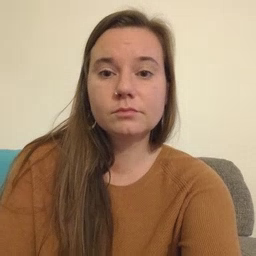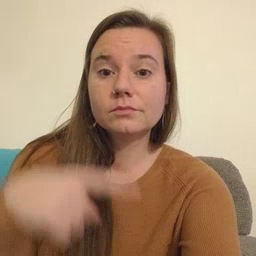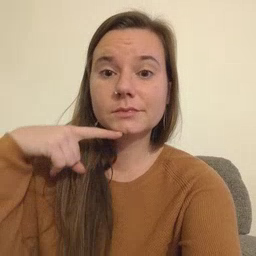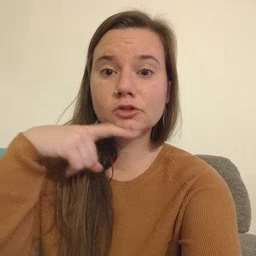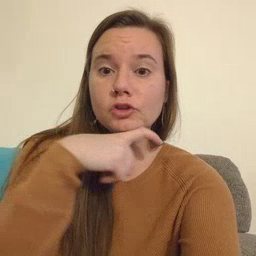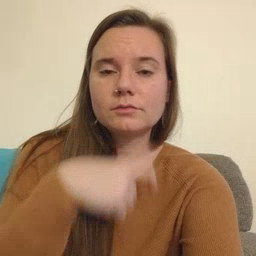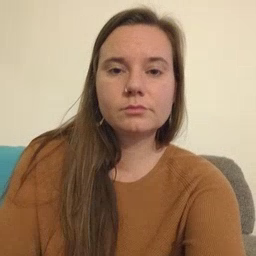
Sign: cereal